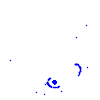
Particle: pion